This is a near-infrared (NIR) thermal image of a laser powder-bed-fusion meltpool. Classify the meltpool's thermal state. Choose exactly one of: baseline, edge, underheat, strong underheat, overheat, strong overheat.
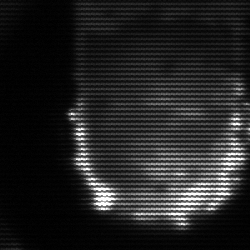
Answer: baseline